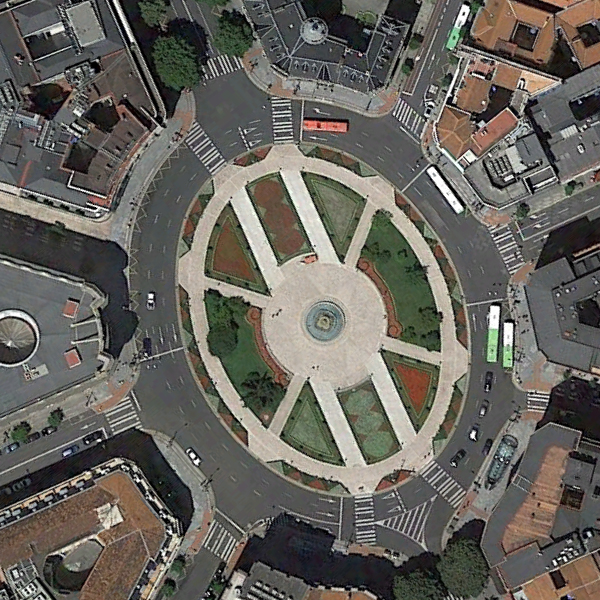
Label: Square